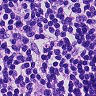
Metastatic tissue present: no